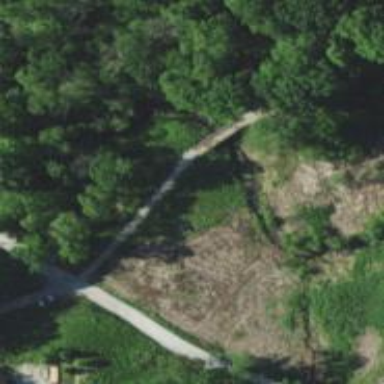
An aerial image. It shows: Path leading to bridge.